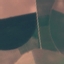
Land use / land cover: AnnualCrop